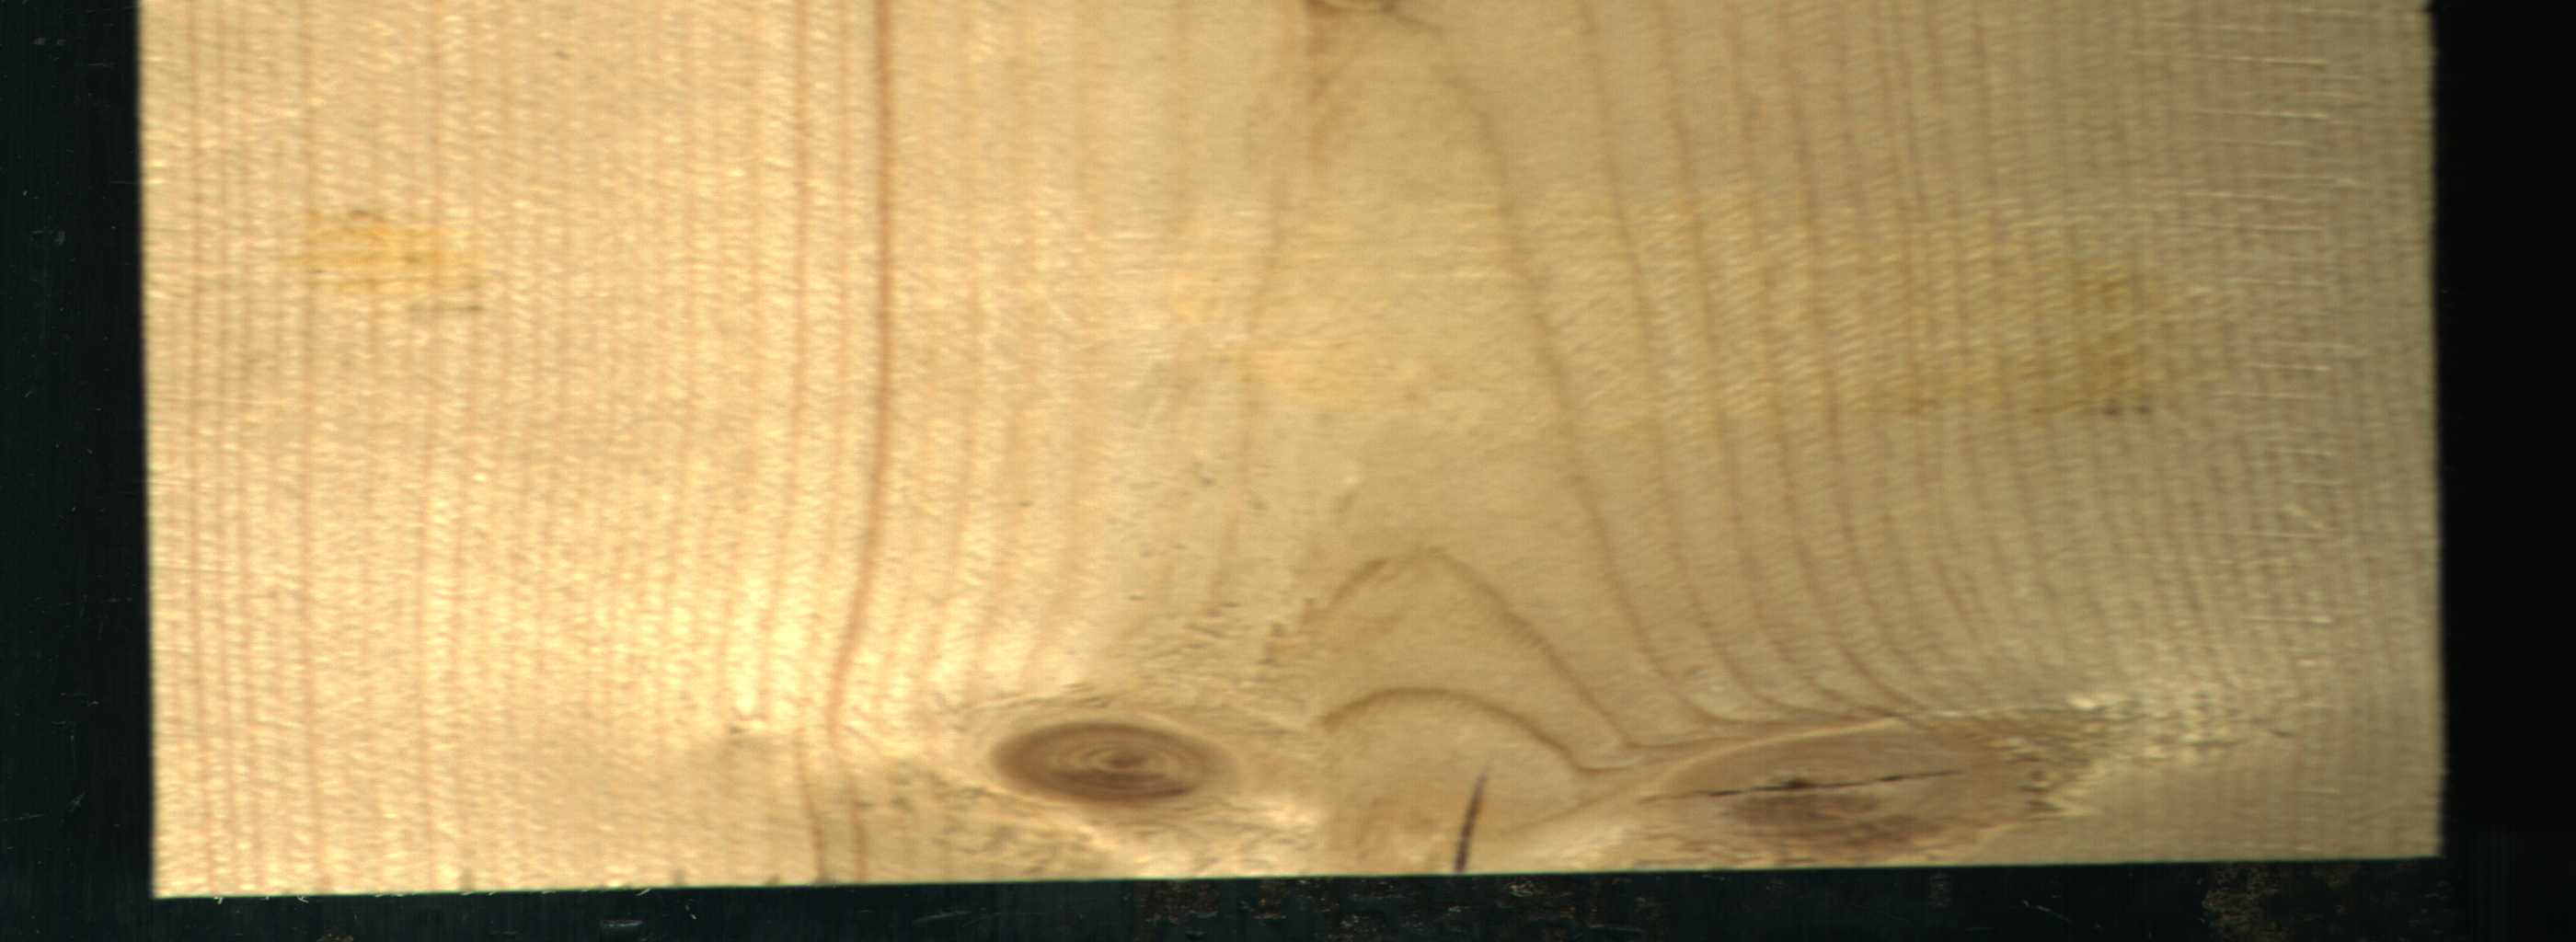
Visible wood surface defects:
Crack
knot_with_crack
Live_Knot